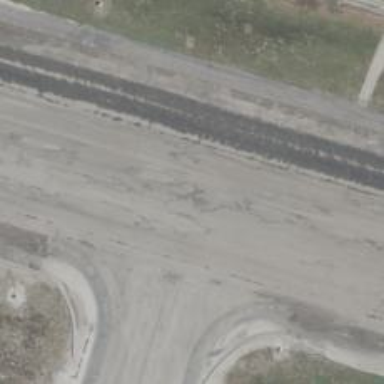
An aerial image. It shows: Runway surface made of asphalt at airport.